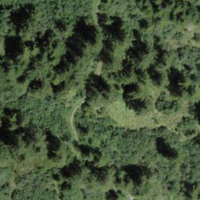
EUNIS habitat code: 32
Species observed at this site:
Dactylorhiza maculata
Geum rivale
Gymnadenia conopsea